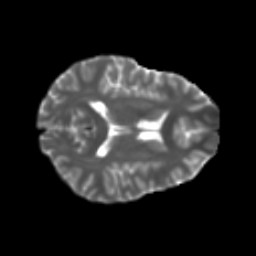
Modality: T2w
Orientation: axial
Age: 22
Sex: male
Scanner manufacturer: ge
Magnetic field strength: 3 T
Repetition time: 7.8 s
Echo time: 0.0606 s